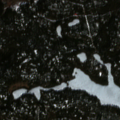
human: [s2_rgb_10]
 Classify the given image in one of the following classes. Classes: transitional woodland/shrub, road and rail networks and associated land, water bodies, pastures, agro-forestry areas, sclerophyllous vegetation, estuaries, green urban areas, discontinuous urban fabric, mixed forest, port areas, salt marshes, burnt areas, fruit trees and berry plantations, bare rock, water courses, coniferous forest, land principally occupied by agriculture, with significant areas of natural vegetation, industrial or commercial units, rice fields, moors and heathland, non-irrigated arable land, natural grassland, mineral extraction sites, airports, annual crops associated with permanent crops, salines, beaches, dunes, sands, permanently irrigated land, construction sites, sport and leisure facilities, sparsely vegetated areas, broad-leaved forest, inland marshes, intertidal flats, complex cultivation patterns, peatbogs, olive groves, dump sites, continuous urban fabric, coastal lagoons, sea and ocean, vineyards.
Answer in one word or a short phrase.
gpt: coniferous forest, water bodies